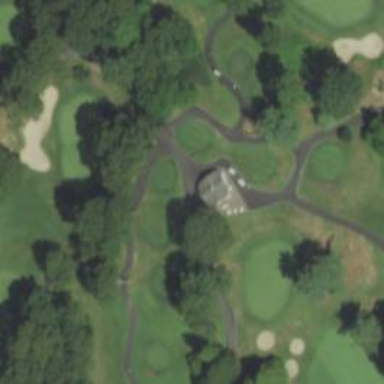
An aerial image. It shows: Path for both roads and golfers.